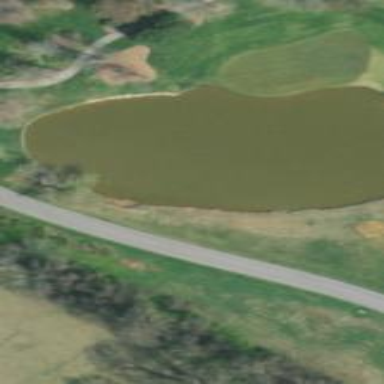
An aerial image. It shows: Water hazard on golf course. The hazard is natural water feature.